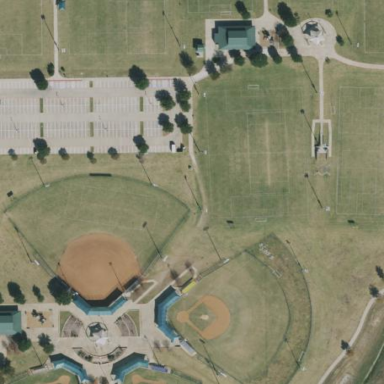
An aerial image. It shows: Baseball pitch for leisure land activities.